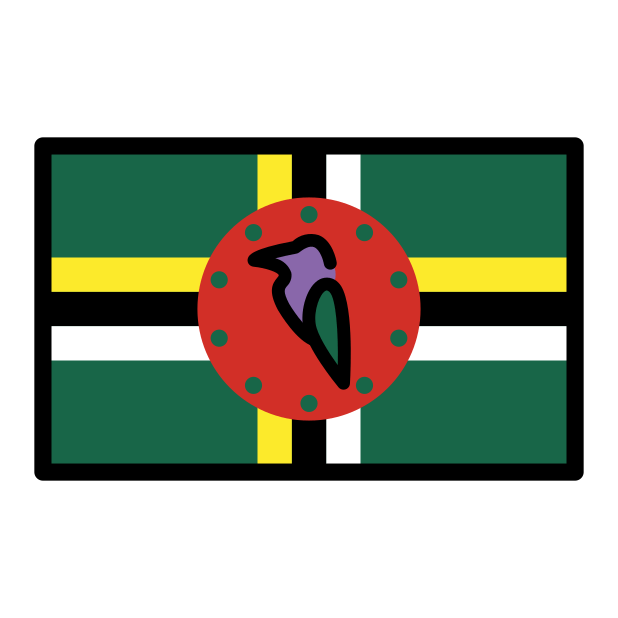
flag: Dominica